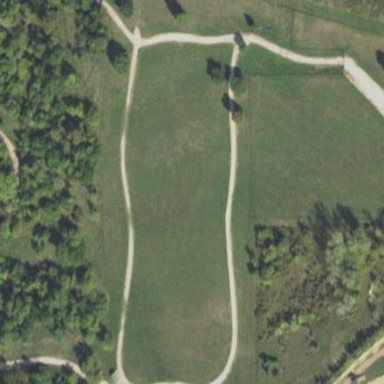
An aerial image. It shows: Fenced dog park for leisure activities on land.